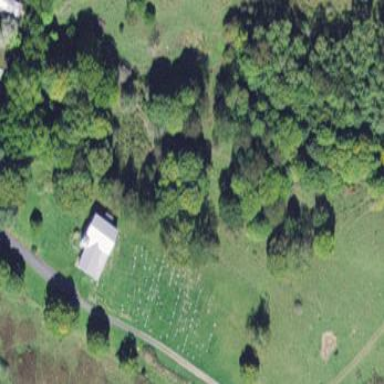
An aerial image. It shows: Religious grave yard.